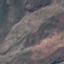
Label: HerbaceousVegetation